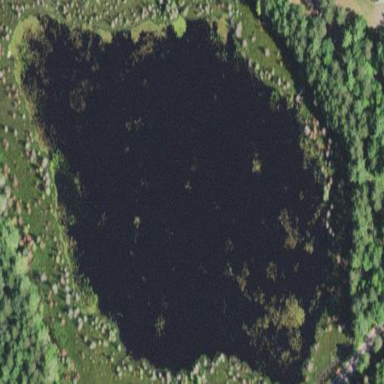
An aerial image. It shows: Lake with natural water.